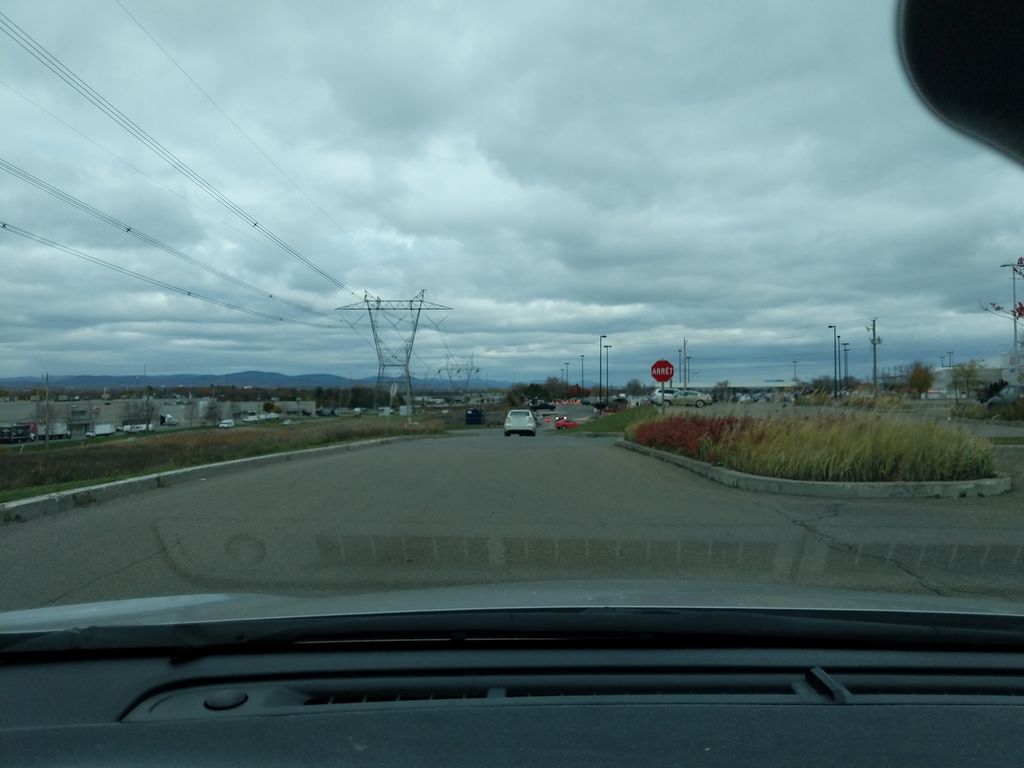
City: quebec_city